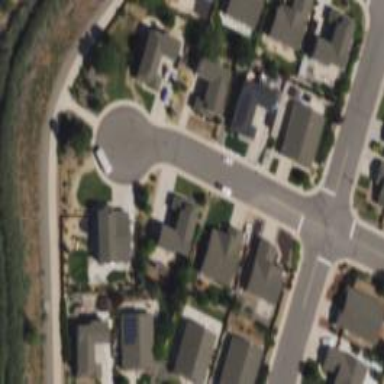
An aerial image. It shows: Residential road with separate asphalt sidewalk.